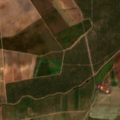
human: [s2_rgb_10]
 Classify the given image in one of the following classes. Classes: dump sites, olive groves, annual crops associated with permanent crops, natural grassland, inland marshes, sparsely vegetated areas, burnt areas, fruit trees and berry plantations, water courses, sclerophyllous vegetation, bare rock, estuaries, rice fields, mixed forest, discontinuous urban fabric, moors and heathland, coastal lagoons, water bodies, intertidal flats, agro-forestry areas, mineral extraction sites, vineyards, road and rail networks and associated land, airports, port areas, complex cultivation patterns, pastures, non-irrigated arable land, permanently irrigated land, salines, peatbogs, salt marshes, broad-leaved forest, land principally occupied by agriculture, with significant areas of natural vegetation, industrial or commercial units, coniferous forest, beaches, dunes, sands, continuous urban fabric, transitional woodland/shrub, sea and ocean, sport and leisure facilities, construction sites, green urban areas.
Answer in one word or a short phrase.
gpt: continuous urban fabric